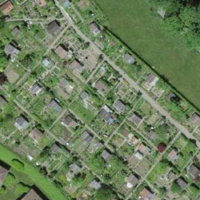
EUNIS habitat code: 53
Species observed at this site:
Galeopsis tetrahit